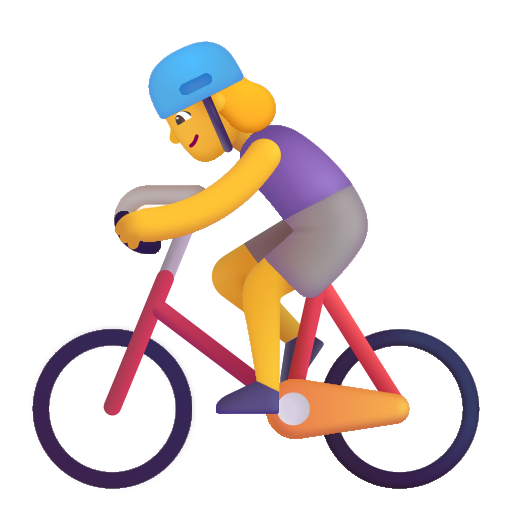
woman biking color default